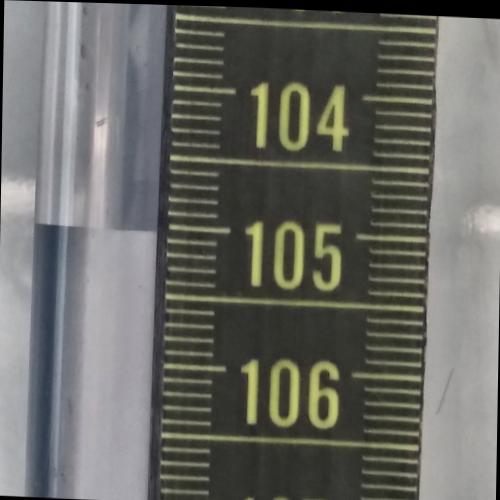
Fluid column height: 105.0 cm